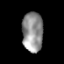
Tissue: prostate
Cell type: Epithelial cells
Senescence score: 0.3059
Nuclear area (px): 810
Mean DAPI intensity: 145.788